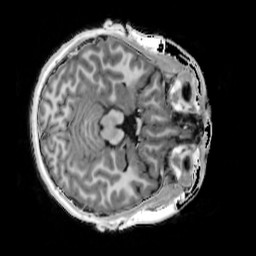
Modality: T1w
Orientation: axial
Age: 16
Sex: female
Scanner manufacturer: siemens
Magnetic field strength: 3 T
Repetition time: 4 s
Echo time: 0.00291 s